Question: I have Excel Cell value and Cell position in the database table. Now I want to render these information from database table to web page.
Screenshot:

example:
database table fields are FieldValue FieldPosition
'''
FieldValues | FieldPosition
100 A1
200 B1
username C1
testing A2
'''
This is my table details.
Note:cell position is alpha numeric, so sorting will now works.
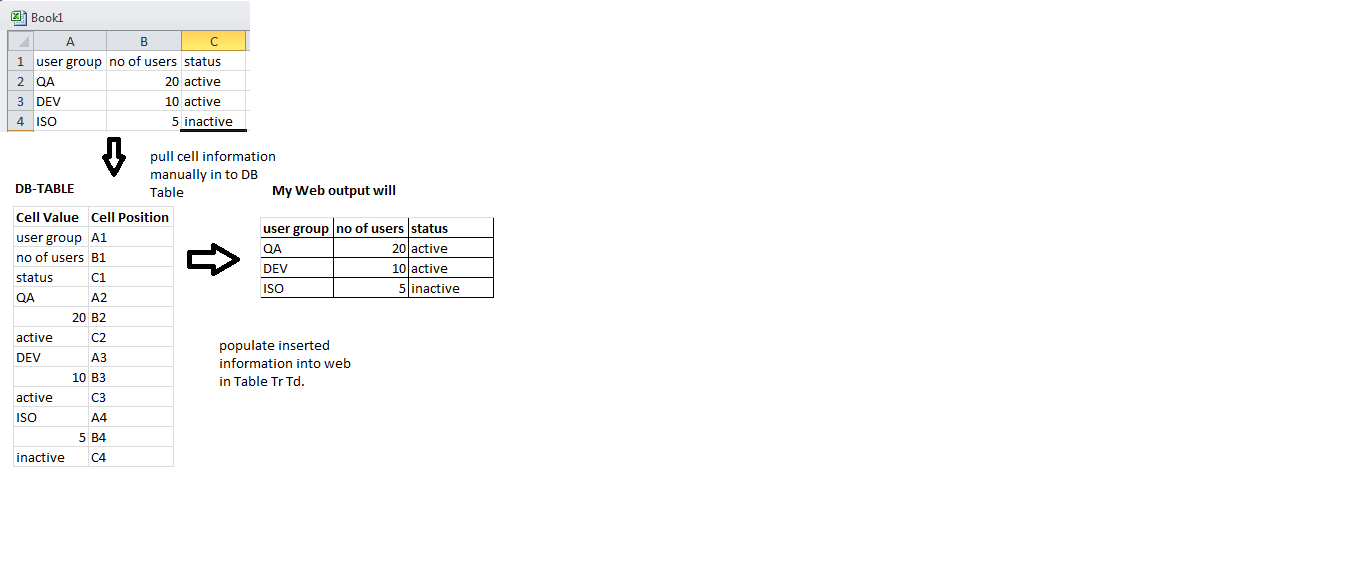
Answer: Using PHPExcel:
'''
// Create new PHPExcel object
$objPHPExcel = new PHPExcel();
// Read data from the database and populate the PHPExcel object
$query = "SELECT cellposition, cellvalue FROM datatable";
if ($result = $mysqli->query($query)) {
while ($row = $result->fetch_object()) {
$objPHPExcel->getActiveSheet()
->setCellValue(
$row->cellposition,
$row->cellvalue
);
}
/* free result set */
$result->close();
}
// Write the PHPExcel object to browser as HTML
$objWriter = PHPExcel_IOFactory::createWriter($objPHPExcel, 'HTML');
$objWriter->save('php://output');
exit;
'''